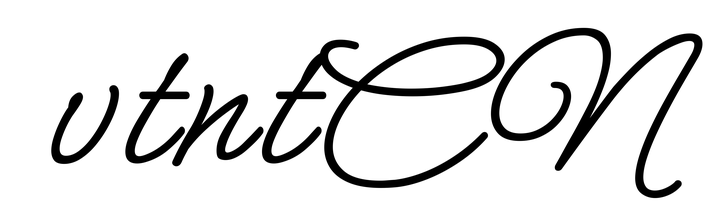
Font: MeowScript-Regular